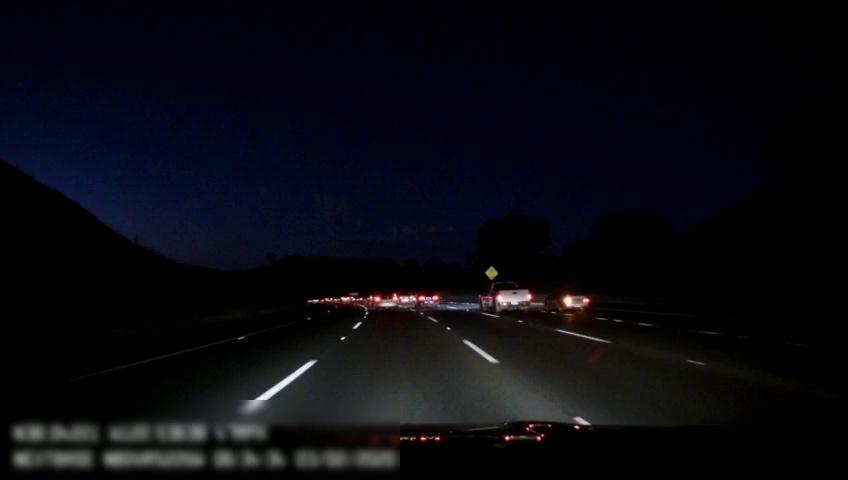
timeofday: Night
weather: Other
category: Drivable Space
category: Vehicles | Car
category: Vehicles | SUV
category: Vehicles | Car
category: Vehicles | Truck
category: Lanes | Alternate Lane
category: Lanes | Current Lane
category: Lanes | Current Lane
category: Lanes | Alternate Lane
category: Lanes | Alternate Lane
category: Lanes | Alternate Lane
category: Traffic | Signs